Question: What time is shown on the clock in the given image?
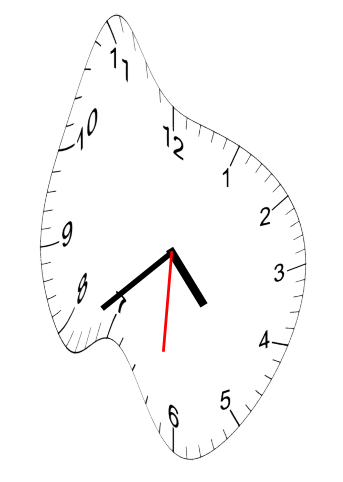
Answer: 04:38:31